Question: '''
$array['1'] = null;
$array['2']['21'] = null;
$array['3']['31'] = null;
$array['3']['32'] = null;
$array['4']['41'] = null;
$array['4']['42']['421'] = null;
$array['4']['42']['422'] = null;
$array['5']['51'] = null;
$array['5']['52'] = null;
$array['5']['53']['531'] = null;
$array['5']['53']['532'] = null;
$array['5']['53']['533'] = null;
$array['6']['61']['611'] = null;
$array['6']['62'] = null;
$array['6']['63']['631'] = null;
$array['6']['63']['632'] = null;
$array['6']['63']['633'] = null;
$array['6']['63']['634'] = null;
$array['7']['71']['711'] = null;
$array['8']['81']['811'] = null;
$array['8']['81']['812'] = null;
$array['9']['91']['911'] = null;
$array['9']['91']['912'] = null;
$array['9']['92']['921'] = null;
$array['9']['92']['922'] = null;
'''
I'm trying to convert array above into a HTML table. I need to add 'rowspan' to get output like shown as image below but run out of juice.
'''
//If condition is satistied
if (isset($array) && count($array) > 0)
{
//echo '<pre>'; print_r($array); exit;
//Initiate variables
$row = null;
$level_one_array = $array;
//Iterate through menu level one
foreach ($level_one_array as $level_one_name => $level_two_array)
{
//If level two is an array
if (is_array($level_two_array))
{
//Iterate through menu level two
foreach ($level_two_array as $level_two_name => $level_three_array)
{
//If level two is an array
if (is_array($level_three_array))
{
//Iterate through menu level three
foreach ($level_three_array as $level_three_name => $null)
{
$row .= '<tr>';
$row .= '<td class="td_data">' . $level_one_name . '</td>';
$row .= '<td class="td_data">' . $level_two_name . '</td>';
$row .= '<td class="td_data">' . $level_three_name . '</td>';
$row .= '</tr>';
}
}
//If level two is not an array
else
{
$row .= '<tr>';
$row .= '<td class="td_data">' . $level_one_name . '</td>';
$row .= '<td class="td_data">' . $level_two_name . '</td>';
$row .= '<td class="td_data">&nbsp;</td>';
$row .= '</tr>';
}
}
}
//If level two is not an array
else
{
$row .= '<tr>';
$row .= '<td class="td_data">' . $level_one_name . '</td>';
$row .= '<td class="td_data">&nbsp;</td>';
$row .= '<td class="td_data">&nbsp;</td>';
$row .= '</tr>';
}
}
$table = '<table>';
$table .= '<tr><td class="td_title">Menus</td><td class="td_title">Submenus/Items</td><td class="td_title">Items</td></tr>';
$table .= $row;
$table .= '</table>';
echo $table;
}
else
{
echo '<center>No record found</center>';
}
'''

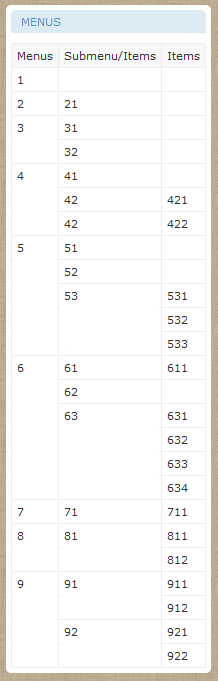
Answer: I wrote new code that will do the trick. Working with 'rowspan' is very tricky. The key elements are 'calculate_rowspan()' and the flag '$on_level_X_row' to determine whether or not it is necessary to add '<tr>'.
It was necessary to detach the output from the most inner foreach because you have to handle multiple rows with it. Also I added '"
"' after each '</tr>' to make the output a little more human readable.
'''
function calculate_rowspan($array)
{
if (!is_array($array) || count($array) == 0)
return 1;
$rowspan = 0;
foreach ($array as $key=>$value)
{
$rowspan++;
if (is_array($value) && count($value) > 0)
{
$rowspan += count($value);
// -1 because first element is one same row
$rowspan--;
}
}
return $rowspan;
}
if (is_array($array) && count($array) > 0)
{
$output = '';
foreach ($array as $level_one_name => $level_two_array)
{
if (!is_array($level_two_array) || count($level_two_array) == 0)
{
$output .= '<tr><td>';
$output .= $level_one_name;
$output .= '</td><td></td><td></td></tr>'."
";
}
else
{
$output .= '<tr>';
$output .= '<td rowspan="'.calculate_rowspan($level_two_array).'">';
$output .= $level_one_name;
$output .= '</td>';
$on_level_one_row = TRUE;
foreach ($level_two_array as $level_two_name => $level_three_array)
{
if ( ! $on_level_one_row)
$output .= '<tr>';
else
$on_level_one_row = FALSE;
if (!is_array($level_three_array) || count($level_three_array) == 0)
{
$output .= '<td>';
$output .= $level_two_name;
$output .= '</td><td></td></tr>'."
";
}
else
{
$output .= '<td rowspan="'.calculate_rowspan($level_three_array).'">';
$output .= $level_two_name;
$output .= '</td>';
$on_level_two_row = TRUE;
foreach ($level_three_array as $level_three_name => $null)
{
if ( ! $on_level_two_row)
$output .= '<tr>';
else
$on_level_two_row = FALSE;
$output .= '<td>';
$output .= $level_three_name;
$output .= '</td></tr>'."
";
}
}
}
}
}
print '<table>'."
";
print $output;
print '</table>';
}
'''